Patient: sex F, age 58
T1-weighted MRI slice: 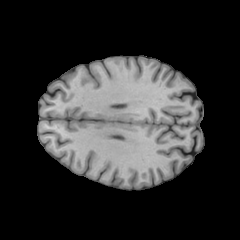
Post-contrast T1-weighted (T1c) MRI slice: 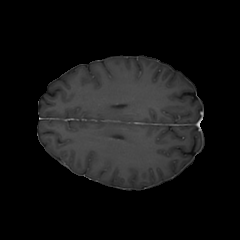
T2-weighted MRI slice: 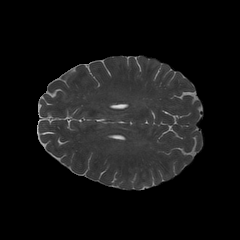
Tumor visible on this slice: no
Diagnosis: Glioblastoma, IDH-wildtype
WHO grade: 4